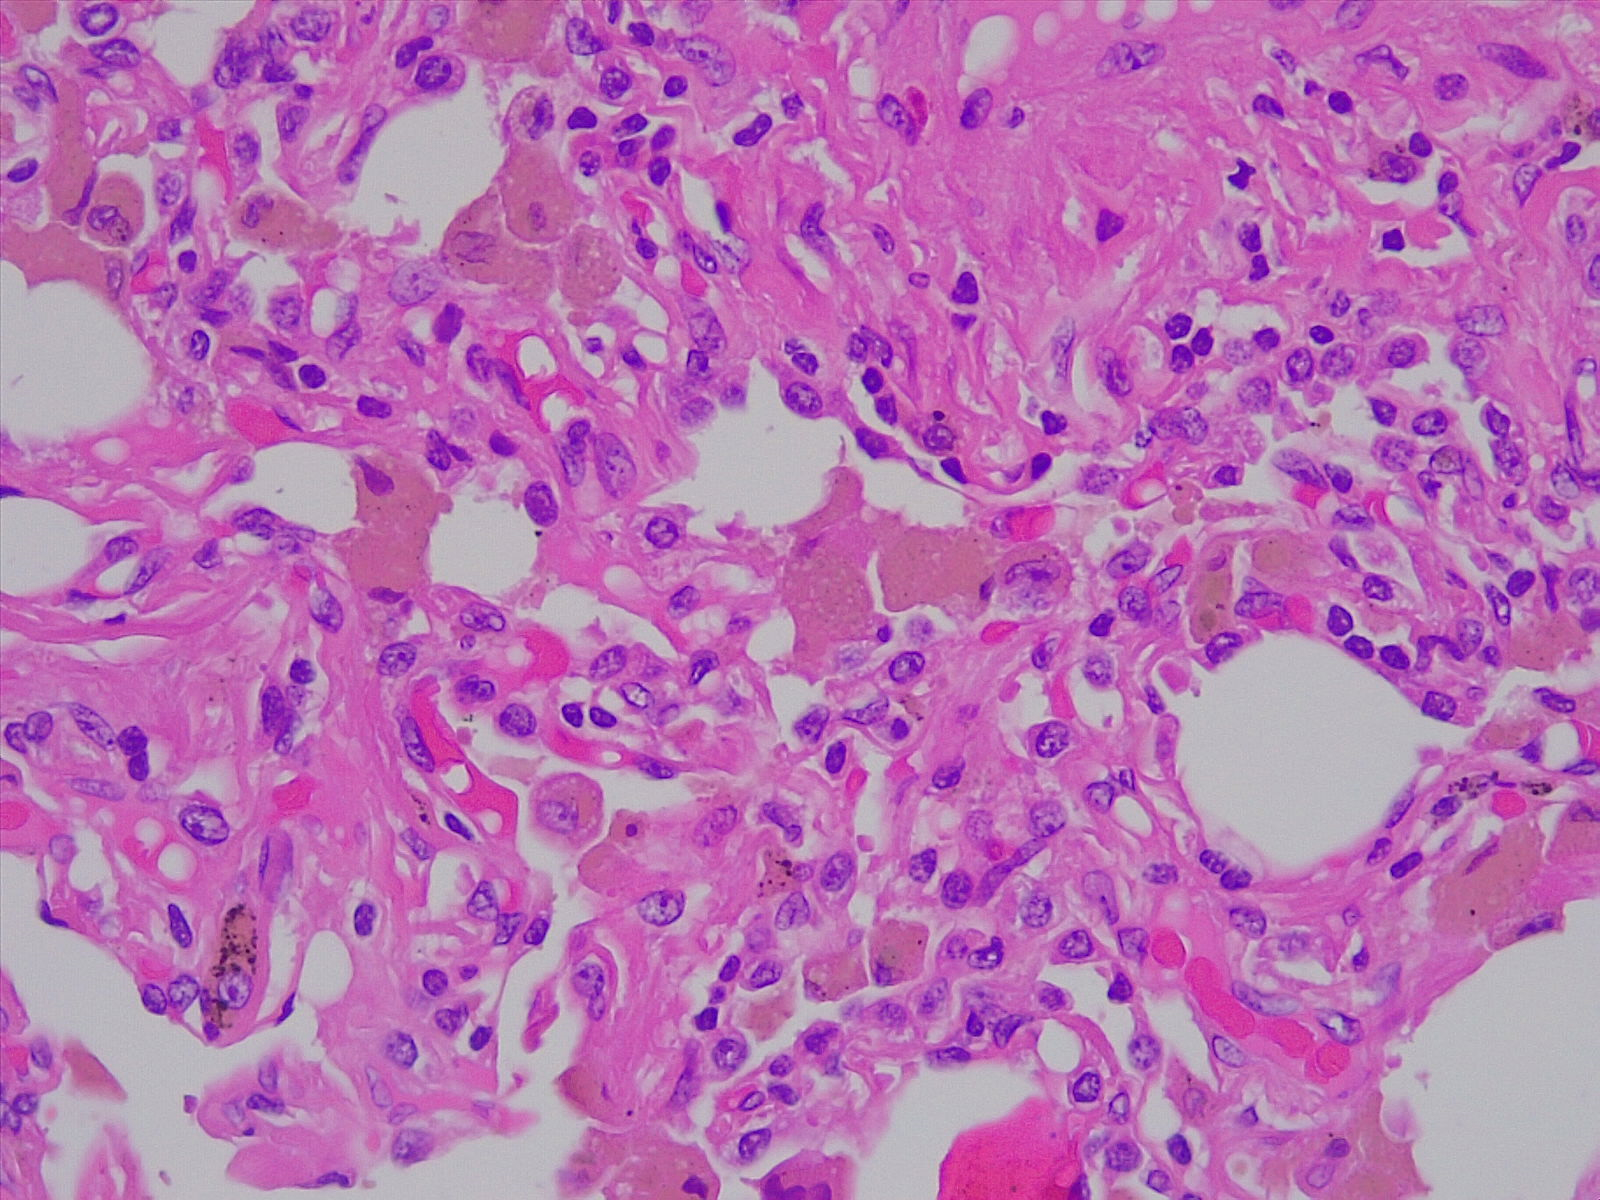
Label: normal lung tissue